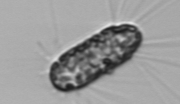
Label: Corethron_hystrix